Question: I Have List of Products Displayed with in an Unordered List as Below.

When ever user is interested in Item they will Click I am Interested and I will change the background color along with tick mark of the item interested.
To make the tick mark appear i used a jquery function which gets called when i am interested is clicked
I have added the following line in the function to make the tick appear
'''
<pre> $(this).parent().children(1).children(0).children(0).children(0).children(0).children(0).show();
</pre>
'''
The whole jquery function is as below
'''
<pre>
$(".checklist .checkbox-select").click(
function(event) { $(this).parent().children(1).children(0).children(0).children(0).children(0).children(0).show());
}
);
</pre>
'''
I want to know whether there is better way to navigate the DOM than coming through all the Children Node to reach the div which has Tick image
'''
<pre>
<li>
<div style="padding:10px 0px 0px 10px;">
<table>
<tr>
<td>
<div class="TickImgCont" style="display:none;">
<img src="../templates/default/images/tick_white.gif" height="31" width="35"/>
</div>
</td>
<td>
<div class="ImgContainerHeaderFont">Product Name</div>
<div class="ImgContainerSubHeaderFont">Product</div>
</td>
</tr>
</table>
</div>
<div class="ImgContainer">
<img src="../sample.jpg" height="150" width="200"/>
</div>
<div>
<table class="PrefTblStyl" align="center">
<tr>
<td>Sample Text</td>
<td>Sample Text</td>
</tr>
<tr>
<td>Sample Text</td>
<td>Sample Text</td>
</tr>
</table>
</div>
<a class="checkbox-select" href="#" onclick="AddProjectId(1)">I Am Interested</a>
<a class="checkbox-deselect" href="#" onclick="RemoveProjectId(1)">NotInterested</a>
</li>
</pre>
'''
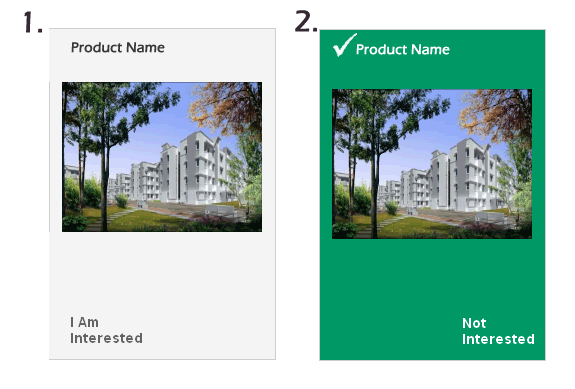
Answer: '''
$(".checklist .checkbox-select").on('click', function() {
$(this).parent().find('.TickImgCont').show();
});
'''